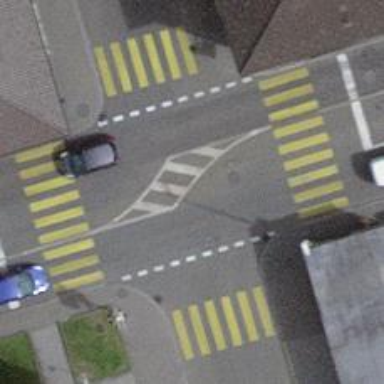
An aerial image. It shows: Road with traffic signals.